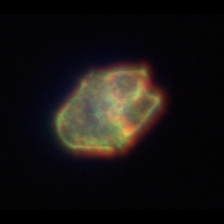
Taxon: Akashiwo
Group: Dinoflagellates